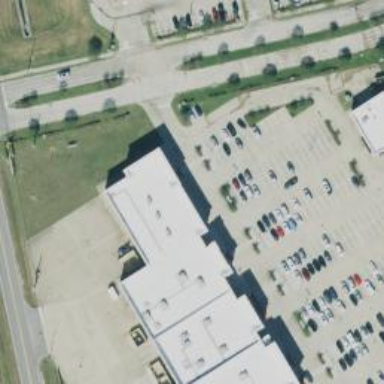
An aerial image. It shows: Parking space.